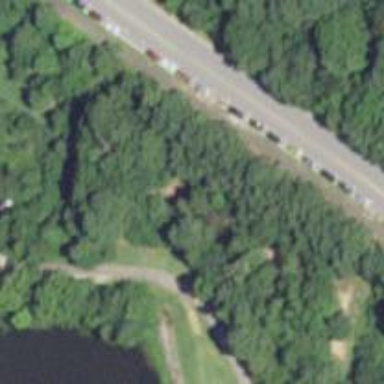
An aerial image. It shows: Disc golf hole.